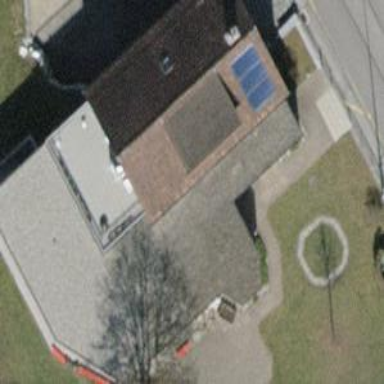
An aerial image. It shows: Kindergarten.